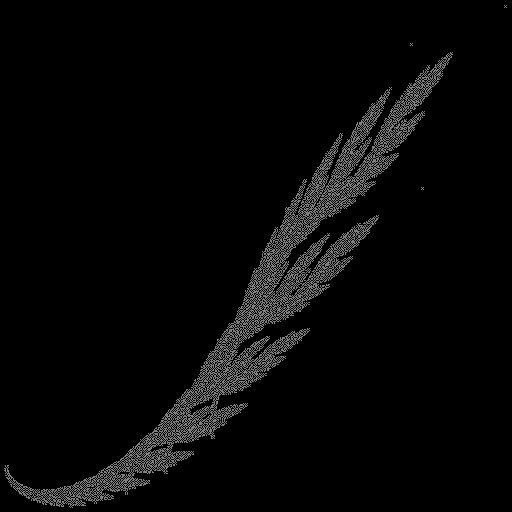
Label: snail